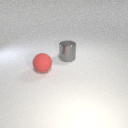
large red rubber sphere to the left of large gray metal cylinder